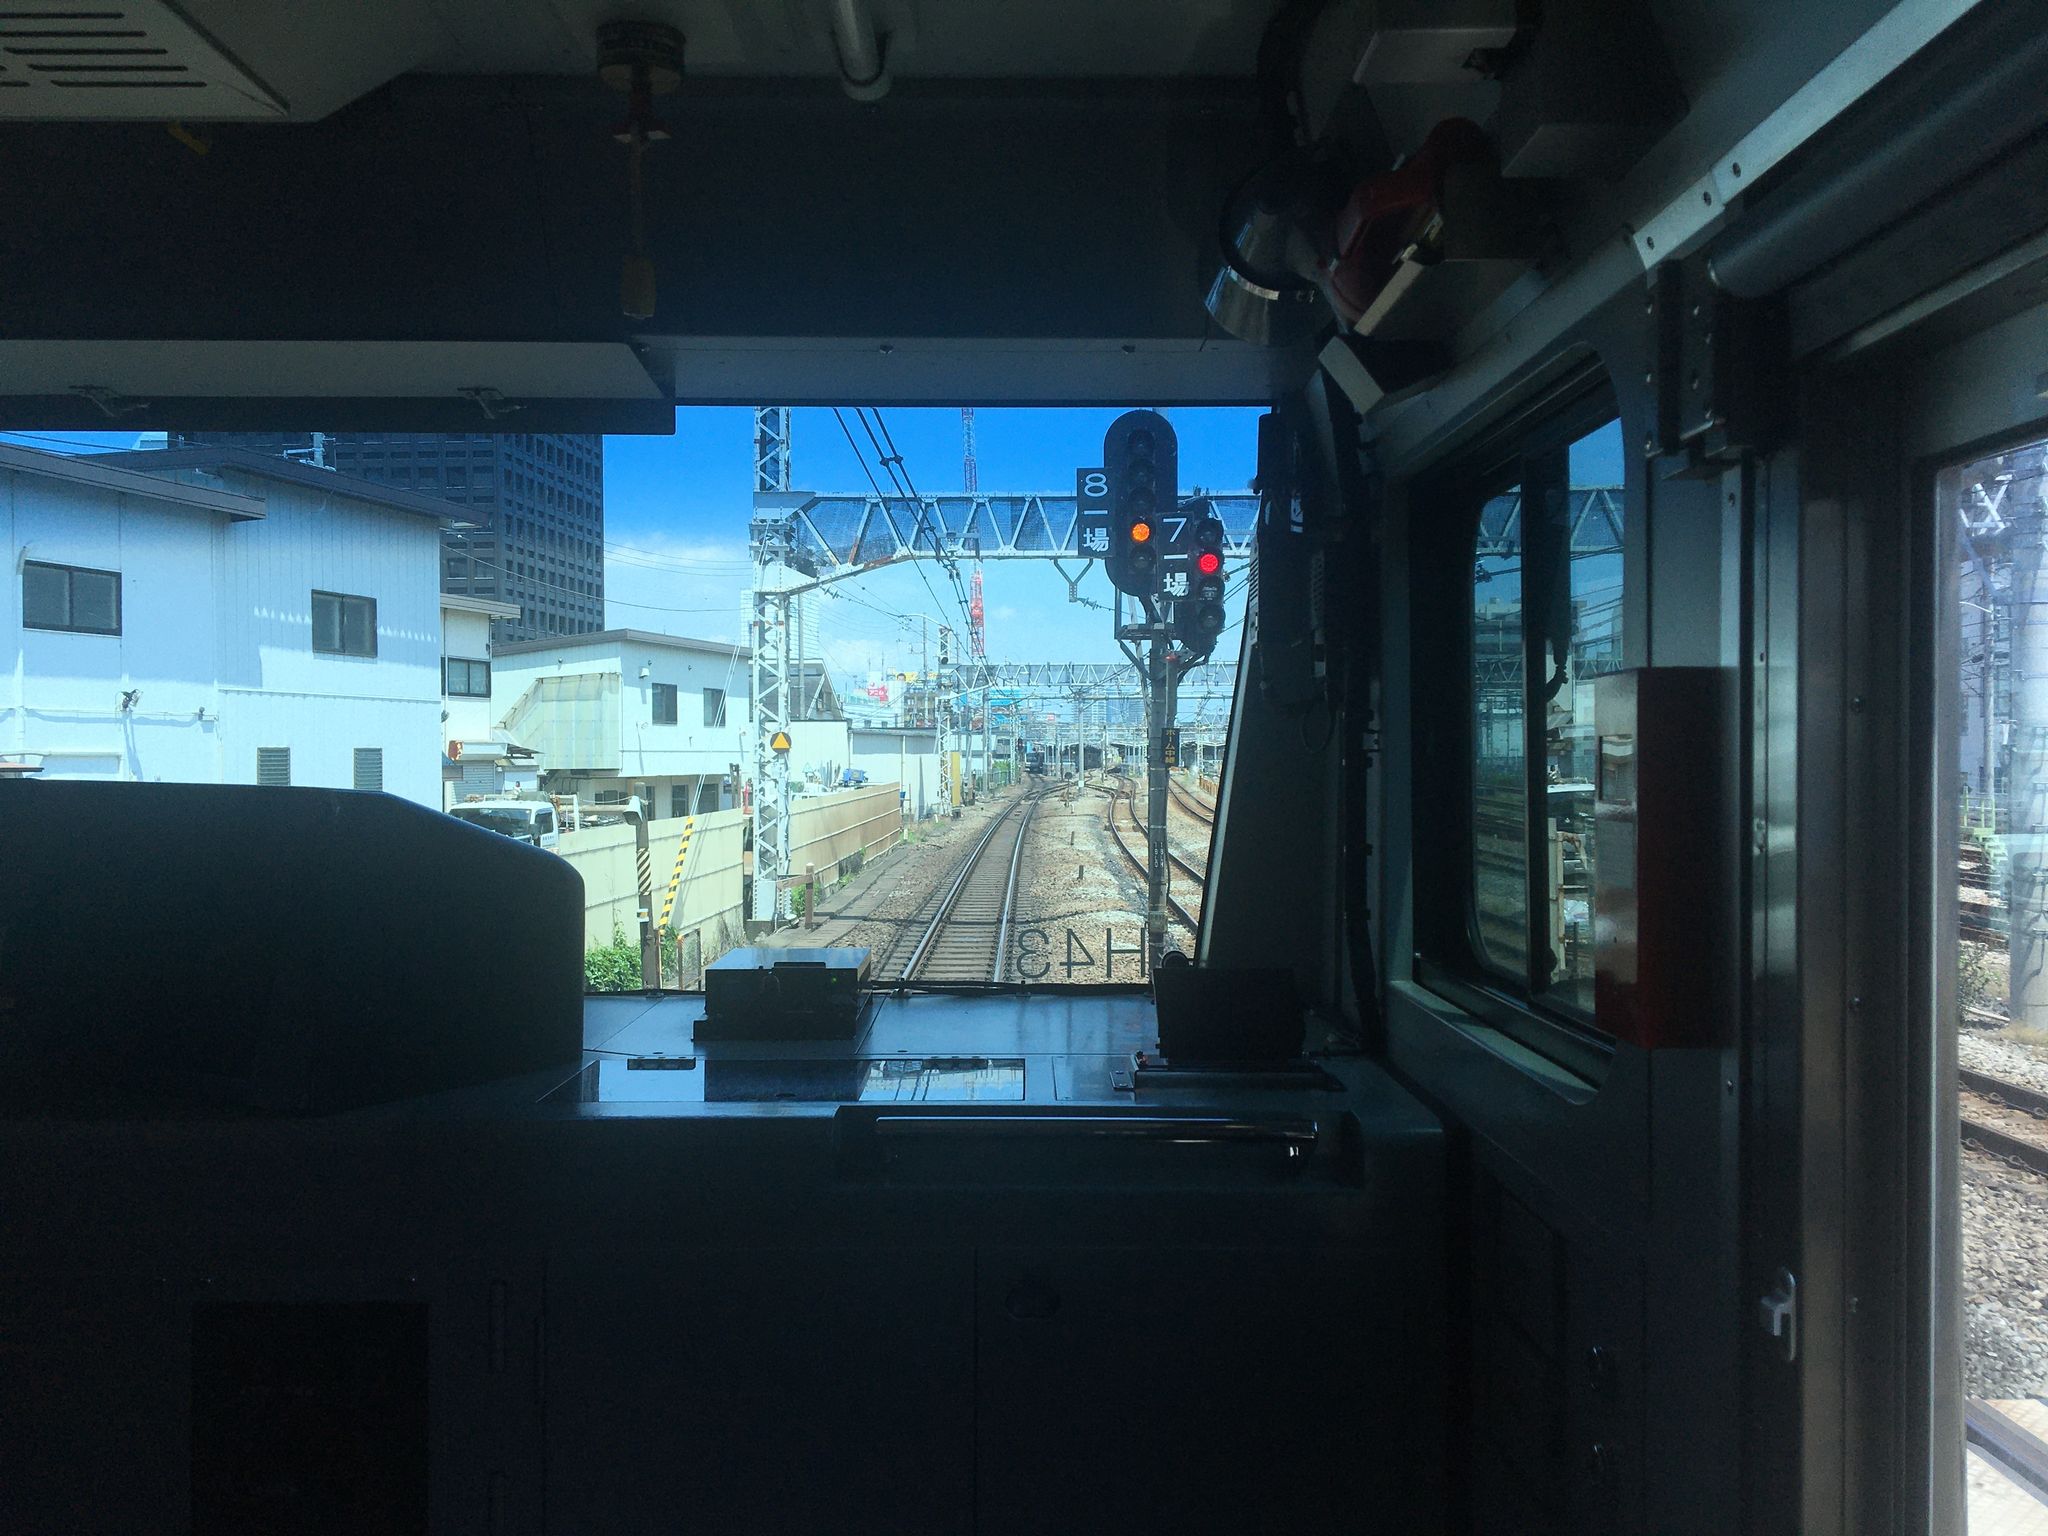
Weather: snowy
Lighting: day
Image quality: good
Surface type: railway
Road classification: footway, unclassified
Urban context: urban centre
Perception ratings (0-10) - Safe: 0.41, Lively: 4.38, Beautiful: 2.94, Boring: 9.29, Depressing: 5.47, Wealthy: 3.14